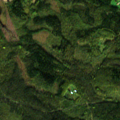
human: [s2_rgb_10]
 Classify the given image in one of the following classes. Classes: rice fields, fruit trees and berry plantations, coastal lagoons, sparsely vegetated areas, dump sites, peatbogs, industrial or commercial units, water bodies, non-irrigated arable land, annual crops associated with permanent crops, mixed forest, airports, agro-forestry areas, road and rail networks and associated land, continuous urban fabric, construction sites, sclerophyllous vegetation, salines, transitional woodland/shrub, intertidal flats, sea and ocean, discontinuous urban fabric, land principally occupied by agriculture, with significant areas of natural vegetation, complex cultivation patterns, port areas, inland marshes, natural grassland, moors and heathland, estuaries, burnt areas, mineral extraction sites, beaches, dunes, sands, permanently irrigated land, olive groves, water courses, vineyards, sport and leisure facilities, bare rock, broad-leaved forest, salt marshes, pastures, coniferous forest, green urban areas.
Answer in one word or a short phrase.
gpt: broad-leaved forest, coniferous forest, mixed forest